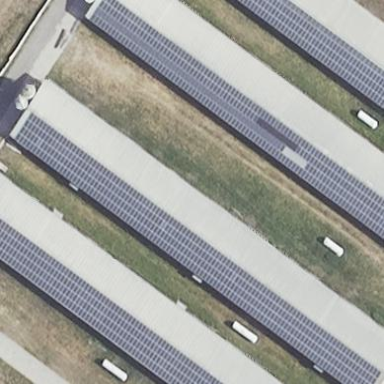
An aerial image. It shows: Small solar photovoltaic panel generator inside building.